Brain MRI, modality: hrT2
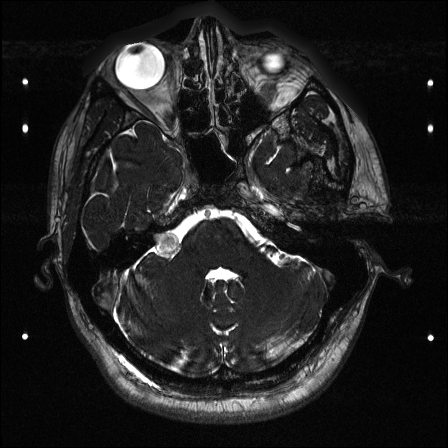